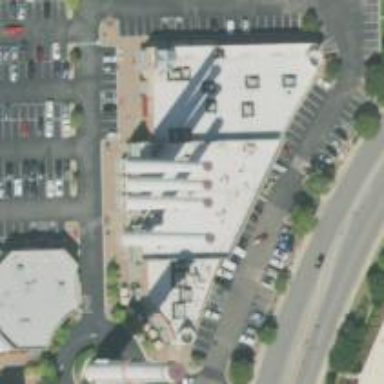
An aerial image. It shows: Retail building.